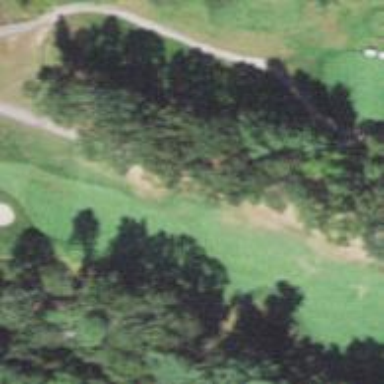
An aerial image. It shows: Golf hole.